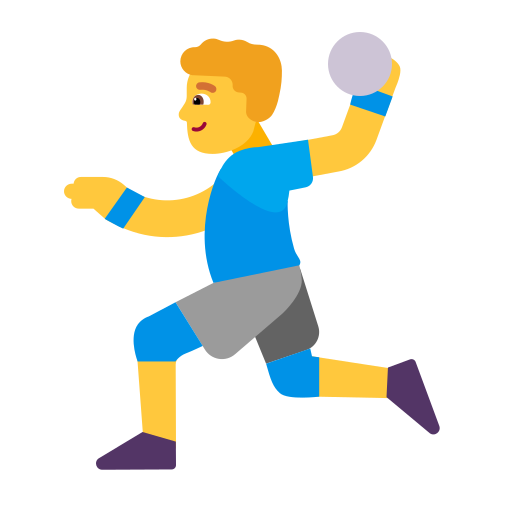
man playing handball flat default